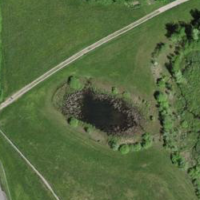
EUNIS habitat code: 57
Species observed at this site:
Halictus scabiosae
Hippocrepis comosa
Gryllus campestris